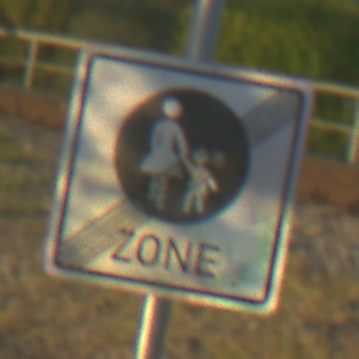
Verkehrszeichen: EndeFussgaengerzone
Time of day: SunriseSunset
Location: Outdoor (RoadRail)
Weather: Clear
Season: NotSpecified
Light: Natural